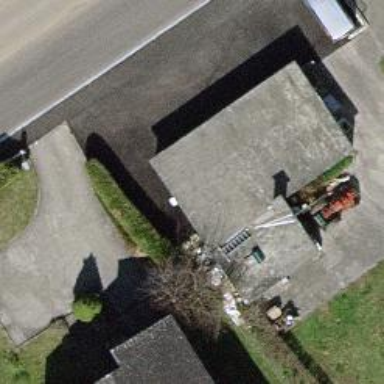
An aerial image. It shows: Garage building.